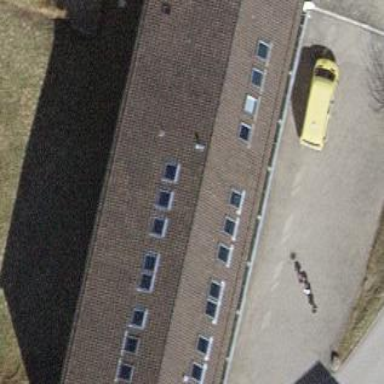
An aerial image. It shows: School building.